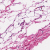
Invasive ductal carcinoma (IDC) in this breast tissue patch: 0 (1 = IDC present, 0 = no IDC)